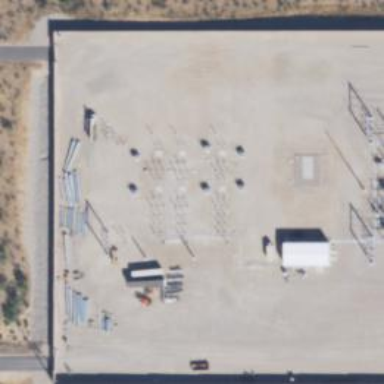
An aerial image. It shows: Switch for power supply.